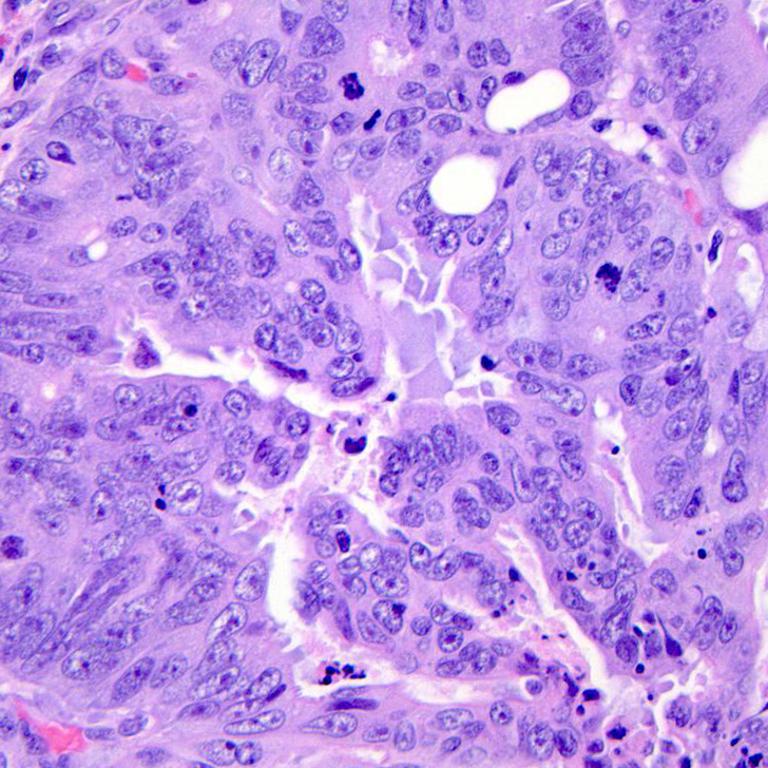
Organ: colon
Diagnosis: adenocarcinomas